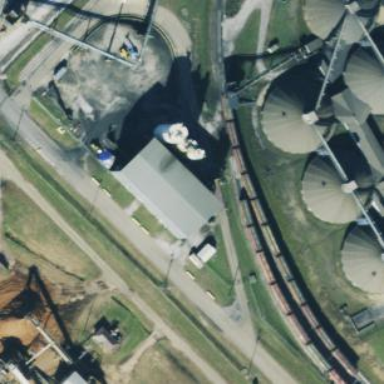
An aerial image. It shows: Industrial building.